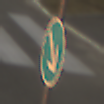
Verkehrszeichen: VorgeschriebeneVorbeifahrtRechts
Umgebung: Outdoor, Suburban
Tageszeit: MorningAfternoon
Wetter: Clear
Licht: Natural
Jahreszeit: NotSpecified
Kontrast: HighContrast